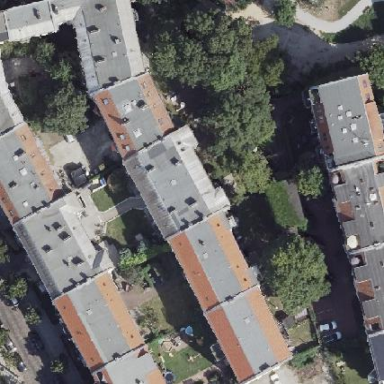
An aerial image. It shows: Apartment building with double saltbox roof shape.